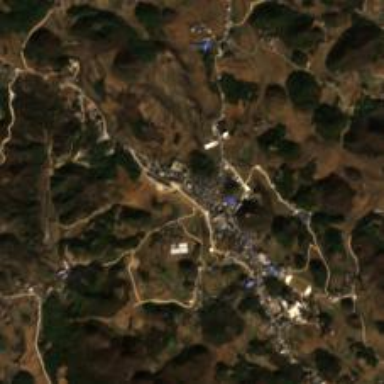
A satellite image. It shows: Ethnic township within town.